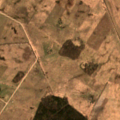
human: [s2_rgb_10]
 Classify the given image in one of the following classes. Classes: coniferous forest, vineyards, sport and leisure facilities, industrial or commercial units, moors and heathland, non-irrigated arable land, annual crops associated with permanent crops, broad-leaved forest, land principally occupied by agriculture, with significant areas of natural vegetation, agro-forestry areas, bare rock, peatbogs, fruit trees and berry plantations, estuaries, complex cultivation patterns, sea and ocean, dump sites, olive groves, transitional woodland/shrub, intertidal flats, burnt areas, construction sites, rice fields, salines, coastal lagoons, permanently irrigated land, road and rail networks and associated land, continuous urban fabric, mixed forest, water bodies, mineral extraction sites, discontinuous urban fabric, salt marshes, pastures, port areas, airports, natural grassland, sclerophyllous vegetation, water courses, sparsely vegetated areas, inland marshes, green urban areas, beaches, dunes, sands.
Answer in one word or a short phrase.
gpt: non-irrigated arable land, complex cultivation patterns, broad-leaved forest